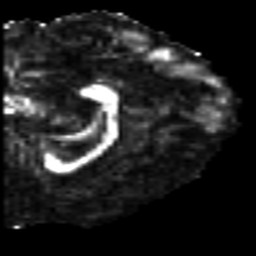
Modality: FA
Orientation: sagittal
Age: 26
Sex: female
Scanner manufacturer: siemens
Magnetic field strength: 3 T
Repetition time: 7 s
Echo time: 0.0926 s